Question: How can I inline the form inside a pop over in bootstrap?
'''
<a href="#" id="popover"><i class="icon-plus-sign"></i> Tab</a>
'''
'''
$('#popover').popover({
html : true,
title: function() {
return $("#popover-head").html();
},
content: function() {
return $("#popover-content").html();
}
});
'''
'''
<div id="popover-head" class="hide">Add new tab</div>
<div id="popover-content" class="hide">
<form class="form-inline">
<div class="form-group">
<!-- my form -->
<input type="text" />
<button class="btn btn-primary" type="submit" >
<i class="icon-white icon-ok"></i>
</button>
<button class="btn" type="button" />
<i class="icon-remove"></i>
</button>
</div>
</form>
</div>
'''

As the comment below say, I think its about the 'popover' size. I tried to modify it but it seems I'm lacking something:
'''
.popover {
max-width: 150px;
width: auto;
}
'''
I also added the codes related to the popover for more clearer view to you guys.
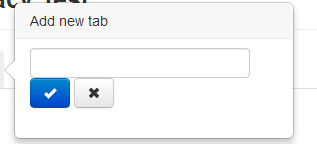
Answer: Use the 'input-append' functionallity of bootstrap 2.x.
No need to use 'form-inline' that way, just 'form' will do:
'''
<form>
<div class="form-group">
<div class="input-append">
<input id="appendedInputButtons" type="text">
<button class="btn" type="button"><i class="icon-ok"></i></button>
<button class="btn" type="button"><i class="icon-remove"></i></button>
</div>
</div>
</form>
'''
More info here:
<URL>
full example code:
'''
<!DOCTYPE html>
<html>
<head>
<title>Bootstrap 101 Template</title>
<meta name="viewport" content="width=device-width, initial-scale=1.0">
<!-- Bootstrap -->
<link href="css/bootstrap.min.css" rel="stylesheet" media="screen">
<link href="css/bootstrap-responsive.css" rel="stylesheet">
<style>
.popover {
max-width: 150px;
width: auto;
}
</style>
</head>
<body>
<div class="container-fluid">
<div class="row-fluid">
<br>
</div>
<div class="row-fluid">
<div class="span3">
</div>
<a href="#" id="popover"><i class="icon-plus-sign"></i> Tab</a>
<div id="popover-head" class="hide">Add new tab</div>
<div id="popover-content" class="hide">
<form>
<div class="form-group">
<div class="input-append">
<input class="span6" id="appendedInputButtons" type="text">
<button class="btn" type="button"><i class="icon-ok"></i></button>
<button class="btn" type="button"><i class="icon-remove"></i></button>
</div>
</div>
</form>
</div>
<div class="span3">
</div>
</div>
</div>
<script src="http://code.jquery.com/jquery.js"></script>
<script src="js/bootstrap.min.js"></script>
<script>
$('#popover').popover({
html : true,
title: function() {
return $("#popover-head").html();
},
content: function() {
return $("#popover-content").html();
}
});
</script>
</body>
</html>
'''